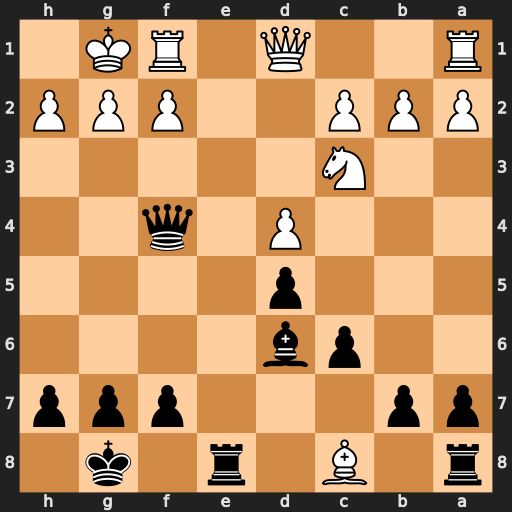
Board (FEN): r1B1r1k1/pp3ppp/2pb4/3p4/3P1q2/2N5/PPP2PPP/R2Q1RK1
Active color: b
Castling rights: -
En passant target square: -
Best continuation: Qxh2#